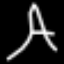
Label: The Eiffel Tower